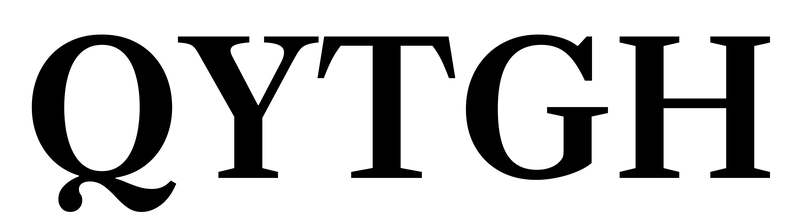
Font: LibreCaslonText_SemiBold